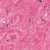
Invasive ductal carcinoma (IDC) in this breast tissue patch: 0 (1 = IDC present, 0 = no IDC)